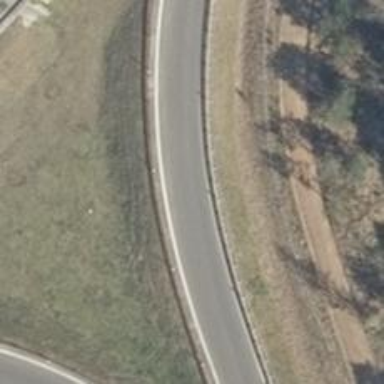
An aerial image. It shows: Asphalt motorway link.